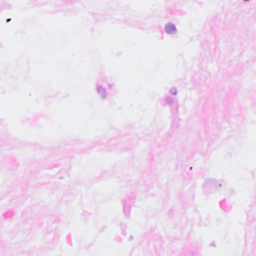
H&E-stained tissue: Breast